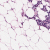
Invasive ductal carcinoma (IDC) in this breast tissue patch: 0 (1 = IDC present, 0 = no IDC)